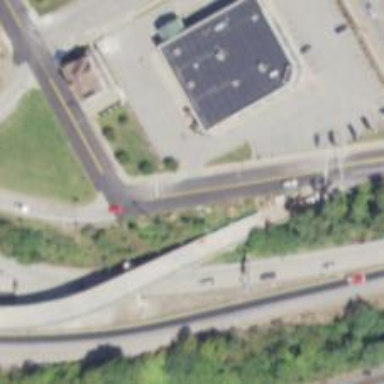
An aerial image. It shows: Primary highway with asphalt surface. There is sidewalk on the left side.